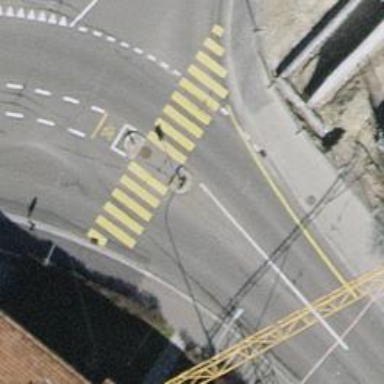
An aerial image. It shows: Zebra crossing with crossing island.